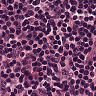
Metastatic tissue present: no